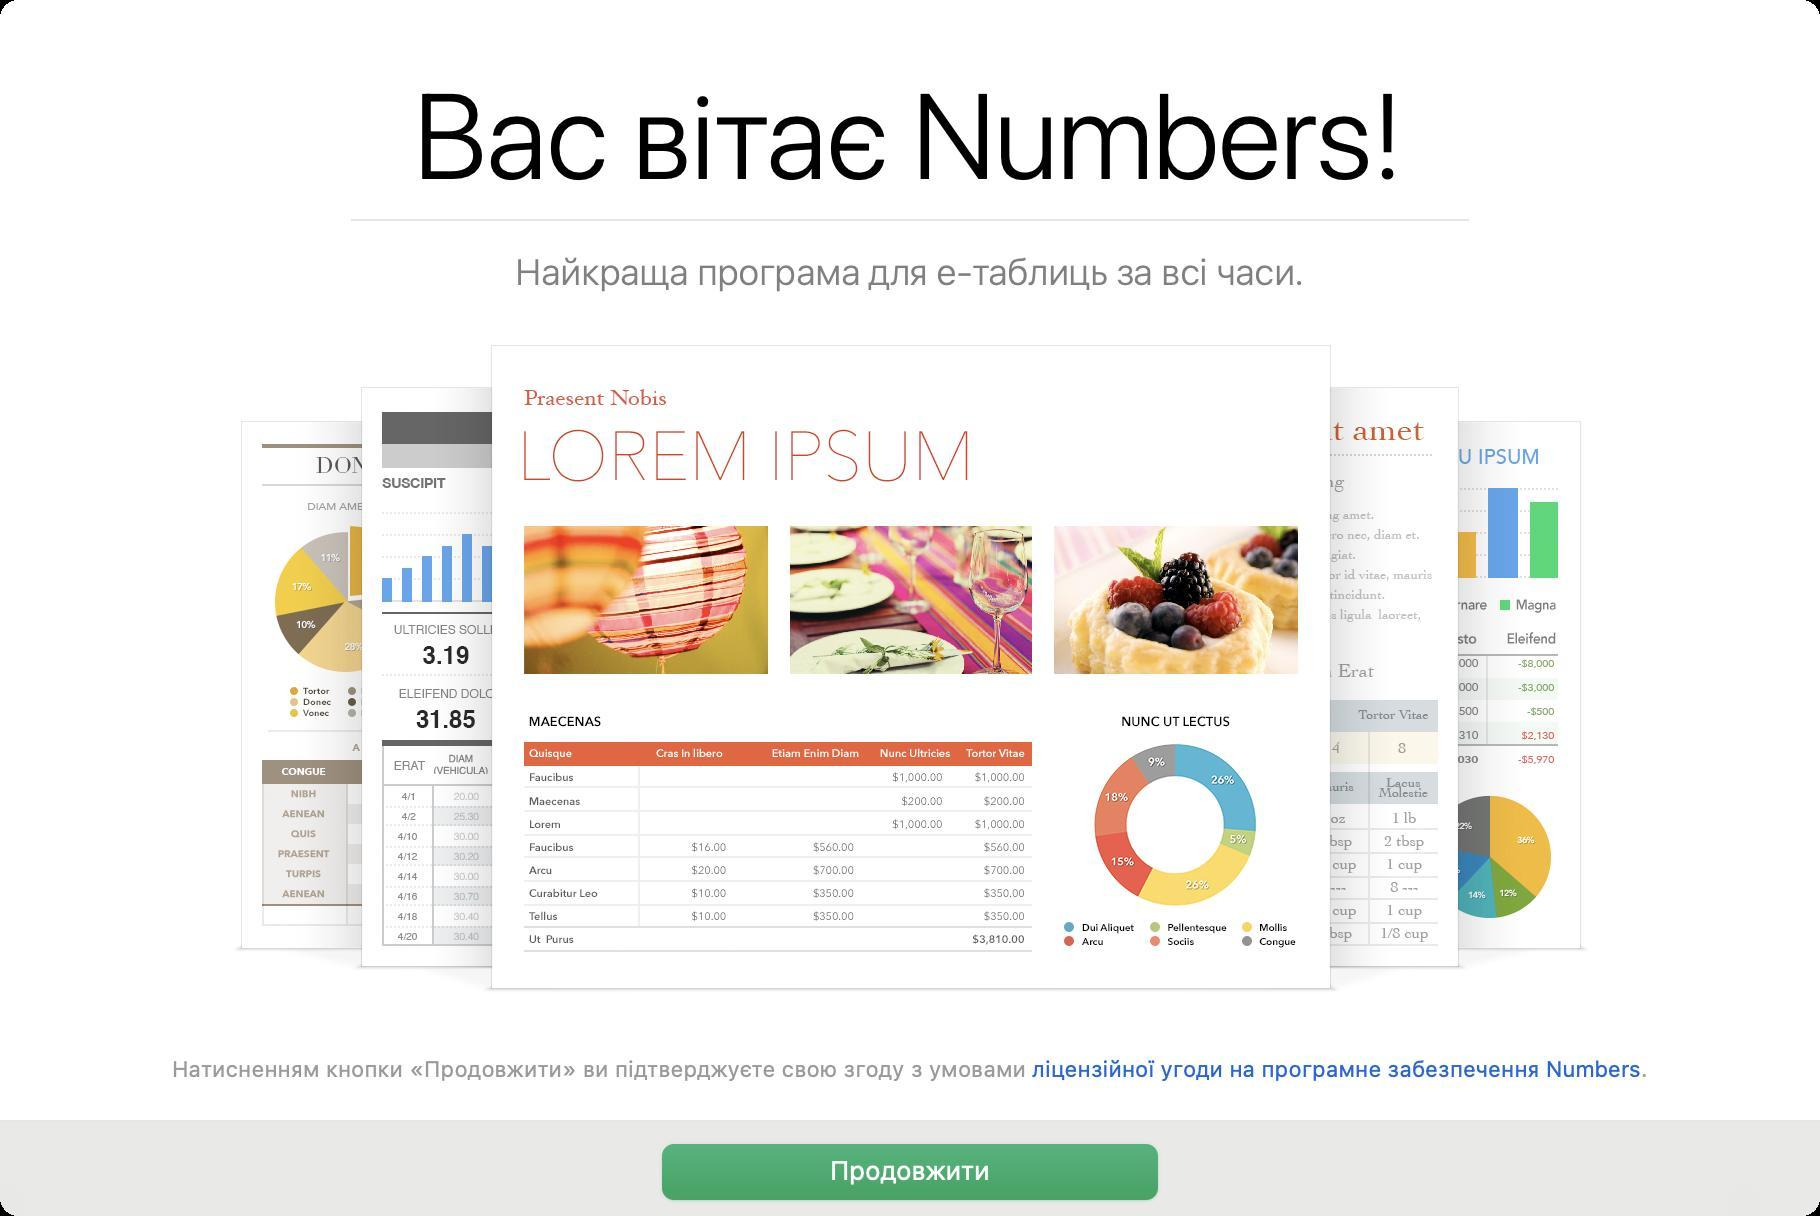
Accessibility tree:
{"name": "Вас_вітає_Numbers!", "role": "AXWindow", "description": null, "role_description": "діалогове вікно", "value": null, "position": "409.00;141.00", "size": "910;608", "children": [{"name": null, "role": "AXStaticText", "description": null, "role_description": "текст", "value": "Вас вітає Numbers!", "position": "203.50;31.50", "size": "503;71", "children": []}, {"name": null, "role": "AXStaticText", "description": null, "role_description": "текст", "value": "Найкраща програма для е‑таблиць за всі часи.", "position": "254.00;125.50", "size": "402;21", "children": []}, {"name": null, "role": "AXImage", "description": "start mac firstlaunch welcome", "role_description": "зображення", "value": null, "position": "0.00;146.50", "size": "910;405", "children": []}, {"name": null, "role": "AXStaticText", "description": null, "role_description": "текст", "value": "Натисненням кнопки «Продовжити» ви підтверджуєте свою згоду з умовами ліцензійної угоди на програмне забезпечення Numbers.", "position": "82.00;527.50", "size": "746;14", "children": [{"name": "ліцензійної_угоди_на_програмне_забезпечення_Numbers", "role": "AXLink", "description": null, "role_description": "гіперпосилання", "value": null, "position": "516.25;527.50", "size": "304;14", "children": []}]}, {"name": "Продовжити", "role": "AXButton", "description": null, "role_description": "кнопка", "value": null, "position": "325.00;566.00", "size": "260;40", "children": []}]}